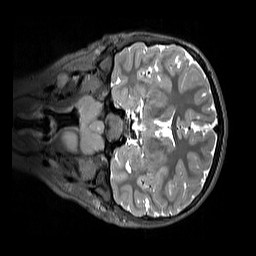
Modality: T2w
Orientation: coronal
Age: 9
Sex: female
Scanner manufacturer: siemens
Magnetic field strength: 3 T
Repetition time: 3.2 s
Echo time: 0.408 s